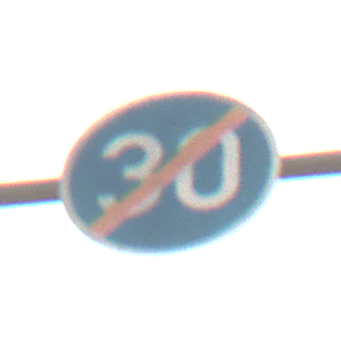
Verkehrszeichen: EndeMindestgeschwindigkeit
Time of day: MorningAfternoon
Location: Outdoor (Nature)
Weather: Overcast
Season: NotSpecified
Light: Natural